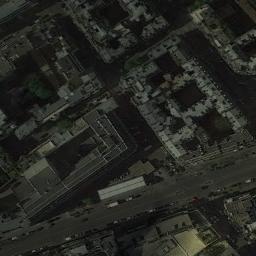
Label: commercial_area